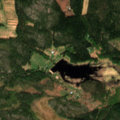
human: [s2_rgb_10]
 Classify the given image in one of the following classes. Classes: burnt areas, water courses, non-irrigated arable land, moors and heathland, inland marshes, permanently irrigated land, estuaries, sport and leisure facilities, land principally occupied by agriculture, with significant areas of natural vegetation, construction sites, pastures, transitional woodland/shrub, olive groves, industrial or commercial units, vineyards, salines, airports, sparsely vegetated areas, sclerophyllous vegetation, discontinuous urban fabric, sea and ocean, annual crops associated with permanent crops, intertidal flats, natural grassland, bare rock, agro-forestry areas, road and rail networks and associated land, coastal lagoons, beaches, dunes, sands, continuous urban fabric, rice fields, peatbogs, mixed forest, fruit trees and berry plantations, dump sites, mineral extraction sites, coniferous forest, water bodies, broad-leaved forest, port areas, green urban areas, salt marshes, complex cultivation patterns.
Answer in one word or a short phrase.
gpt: non-irrigated arable land, coniferous forest, transitional woodland/shrub